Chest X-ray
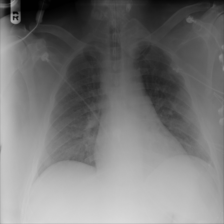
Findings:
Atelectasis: negative
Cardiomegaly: negative
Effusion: negative
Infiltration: negative
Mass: negative
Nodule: negative
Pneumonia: negative
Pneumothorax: negative
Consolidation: negative
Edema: negative
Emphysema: negative
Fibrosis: negative
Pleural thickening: negative
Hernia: negative